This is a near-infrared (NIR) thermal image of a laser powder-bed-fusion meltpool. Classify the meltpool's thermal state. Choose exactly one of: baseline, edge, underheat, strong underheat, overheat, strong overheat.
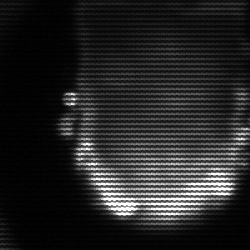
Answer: baseline